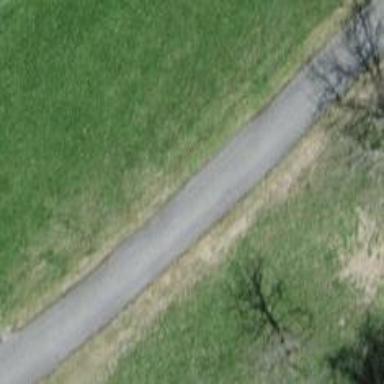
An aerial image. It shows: Gravel track with grade2 quality.